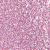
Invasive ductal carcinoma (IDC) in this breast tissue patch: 0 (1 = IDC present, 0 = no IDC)